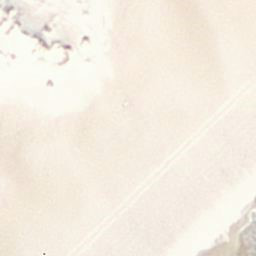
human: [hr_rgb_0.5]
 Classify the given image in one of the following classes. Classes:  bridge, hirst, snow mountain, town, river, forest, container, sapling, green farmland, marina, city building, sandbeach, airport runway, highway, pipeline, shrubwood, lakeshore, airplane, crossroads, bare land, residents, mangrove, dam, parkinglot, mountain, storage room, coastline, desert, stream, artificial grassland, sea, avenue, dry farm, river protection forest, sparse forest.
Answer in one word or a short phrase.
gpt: sandbeach